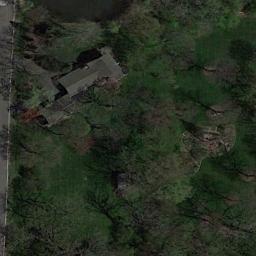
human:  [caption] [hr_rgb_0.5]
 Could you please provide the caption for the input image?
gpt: The sparse residential  is surrounded by trees .

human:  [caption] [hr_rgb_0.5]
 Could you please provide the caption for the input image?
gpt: In the sparse residential area there are two houses, One large and one small, And many green trees, And a few withered trees .

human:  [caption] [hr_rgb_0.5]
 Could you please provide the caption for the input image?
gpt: At the intersection of two roads, There are several sparse residences .

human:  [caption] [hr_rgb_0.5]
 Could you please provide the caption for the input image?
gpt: The sparse residential is on the grass next to some trees .

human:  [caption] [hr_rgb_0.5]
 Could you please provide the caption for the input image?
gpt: A sparse residential area with many green trees and a black building .